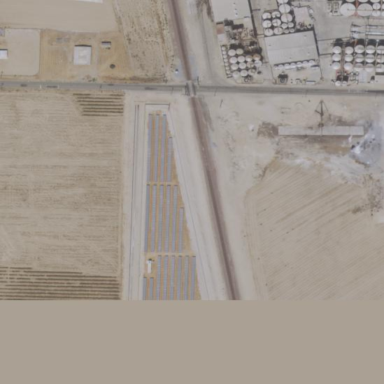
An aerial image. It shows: Solar power plant utilizing photovoltaic technology to generate electricity.